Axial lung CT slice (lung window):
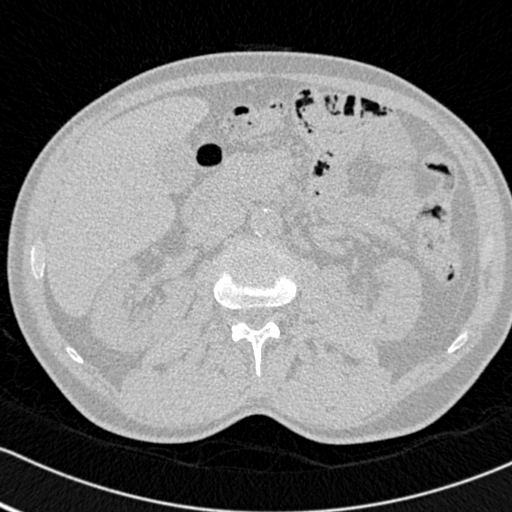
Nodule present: no